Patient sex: M
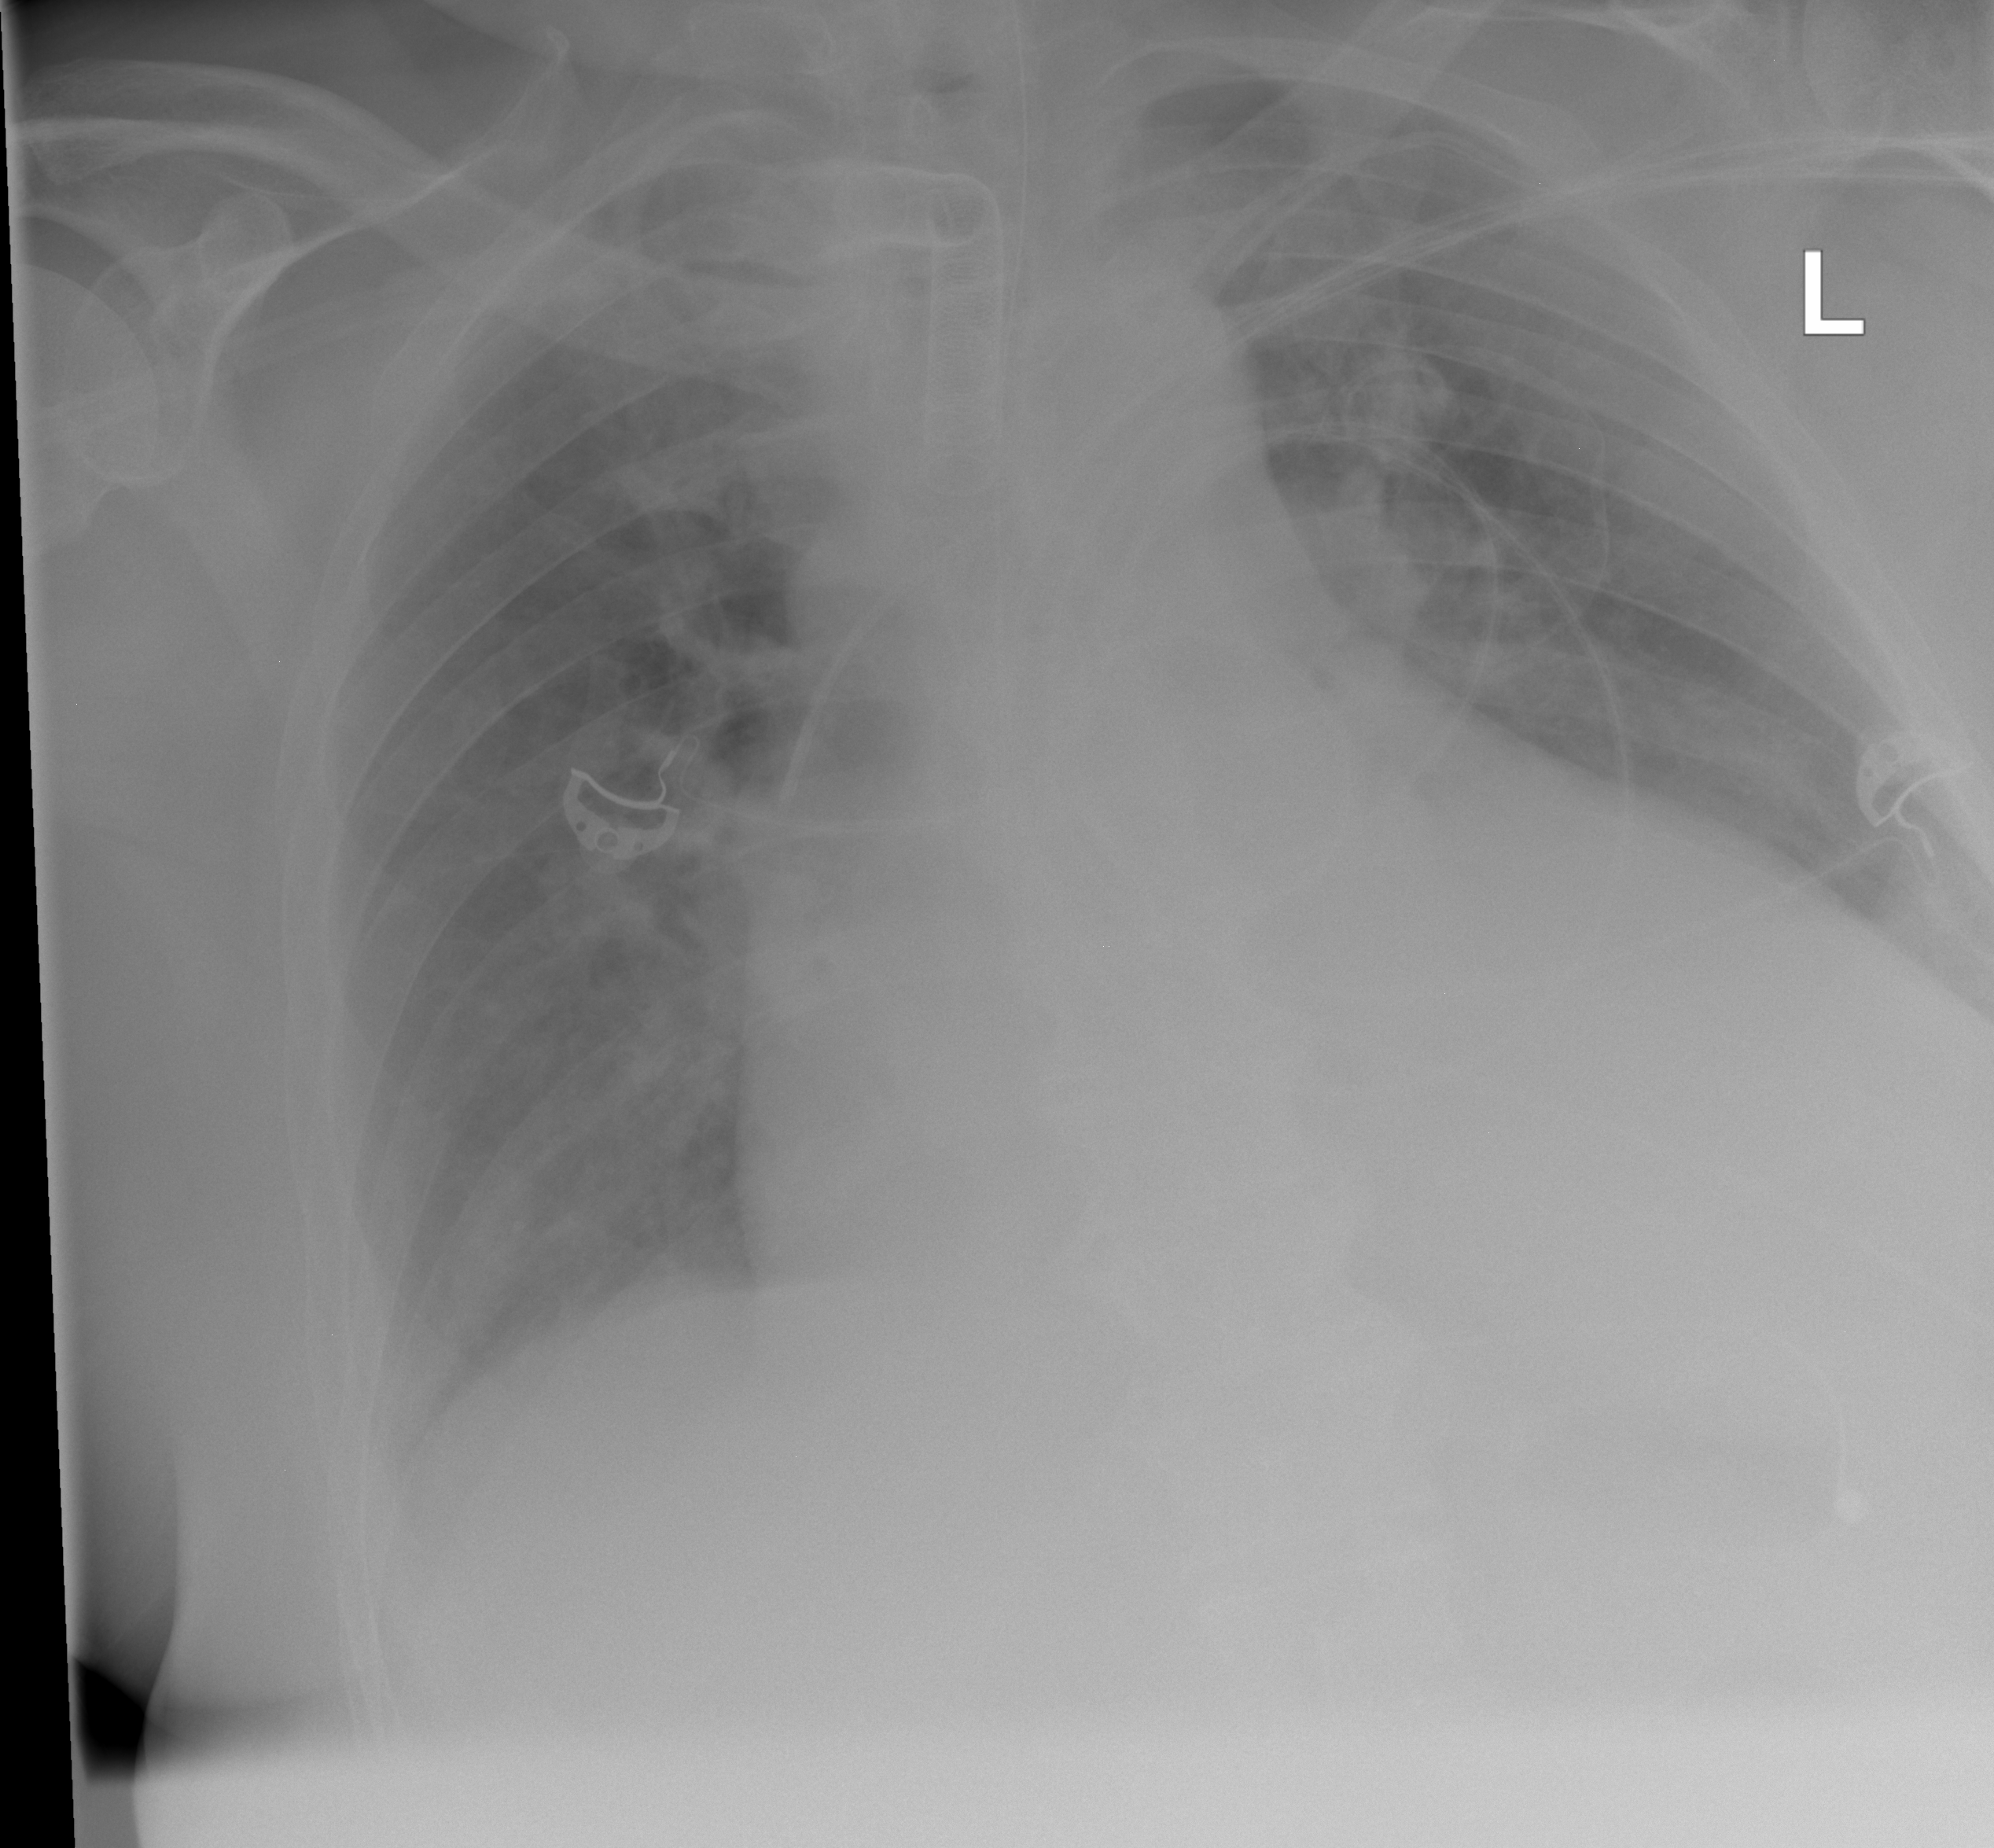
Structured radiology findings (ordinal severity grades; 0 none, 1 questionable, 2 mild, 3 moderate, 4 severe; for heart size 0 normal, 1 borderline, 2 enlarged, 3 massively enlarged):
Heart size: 2
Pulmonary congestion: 2
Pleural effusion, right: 1
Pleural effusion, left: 1
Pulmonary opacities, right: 0
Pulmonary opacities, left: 0
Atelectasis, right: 1
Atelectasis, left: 1